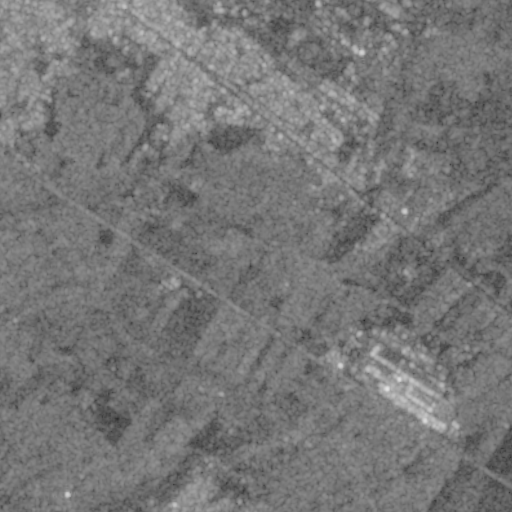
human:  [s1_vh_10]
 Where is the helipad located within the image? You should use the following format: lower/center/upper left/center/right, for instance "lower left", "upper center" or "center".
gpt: The helipad is located in the upper center of the image.
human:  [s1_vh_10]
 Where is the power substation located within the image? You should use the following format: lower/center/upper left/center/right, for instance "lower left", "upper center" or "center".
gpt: The power substation is located in the upper right of the image.
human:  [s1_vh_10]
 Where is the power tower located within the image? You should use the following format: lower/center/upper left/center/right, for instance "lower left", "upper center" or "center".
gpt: The power tower is located in the upper right of the image.
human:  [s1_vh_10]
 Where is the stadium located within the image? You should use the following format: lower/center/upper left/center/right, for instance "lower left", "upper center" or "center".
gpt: The stadium is located in the upper center of the image.
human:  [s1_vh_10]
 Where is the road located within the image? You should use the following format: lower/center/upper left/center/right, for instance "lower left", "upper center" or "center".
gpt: There is no road in the image.

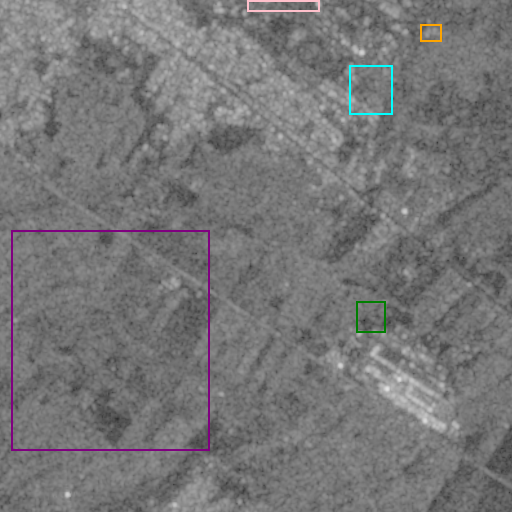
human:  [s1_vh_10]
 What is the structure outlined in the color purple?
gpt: The structure outlined in purple is a crop field.
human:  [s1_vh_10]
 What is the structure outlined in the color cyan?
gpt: The structure outlined in cyan is a park.
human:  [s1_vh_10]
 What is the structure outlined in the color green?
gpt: The structure outlined in green is a parking lot.
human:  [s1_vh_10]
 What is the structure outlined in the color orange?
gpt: The structure outlined in orange is a power substation.
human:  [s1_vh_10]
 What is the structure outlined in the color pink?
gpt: The structure outlined in pink is a stadium.
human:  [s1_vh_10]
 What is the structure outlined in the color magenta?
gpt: There is no magenta outline.